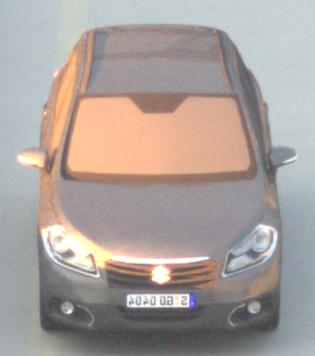
Make: Suzuki
Model: SX4 S-Cross 1.6
Detailed model: SX4 (II) S-Cross
Model produced from: 2013/10
Model produced until: 2015/08
Doors: 5
Color: gray
Road condition: dry road
Daytime: sunrise or sunset
Contrast: medium contrast